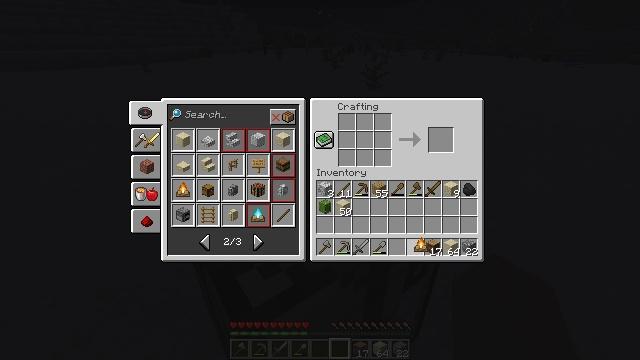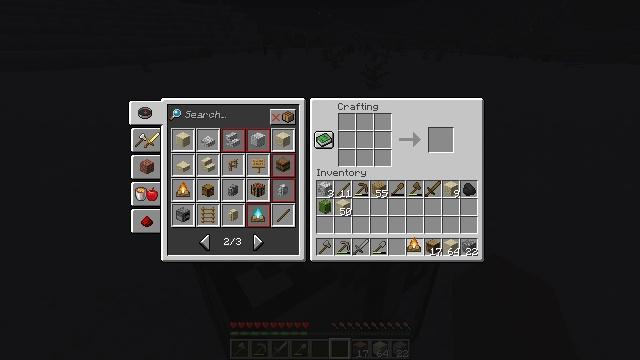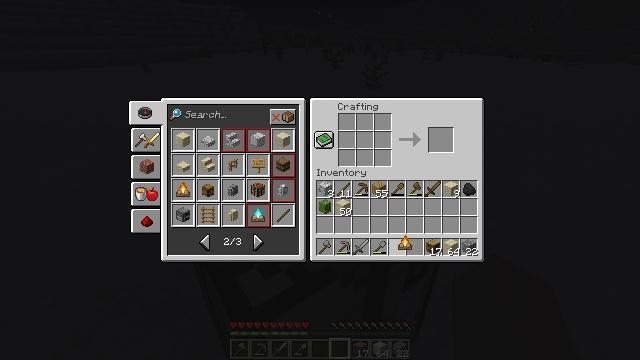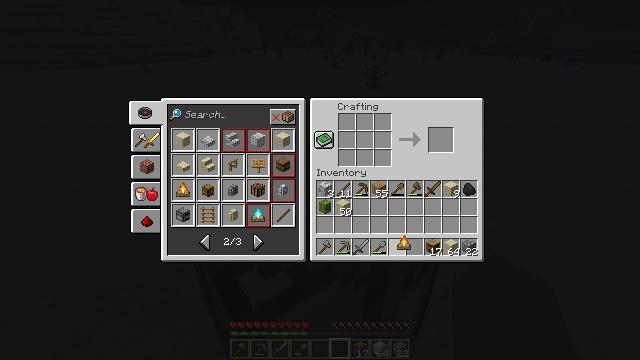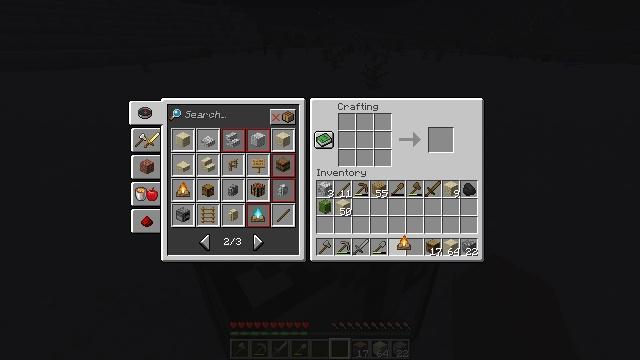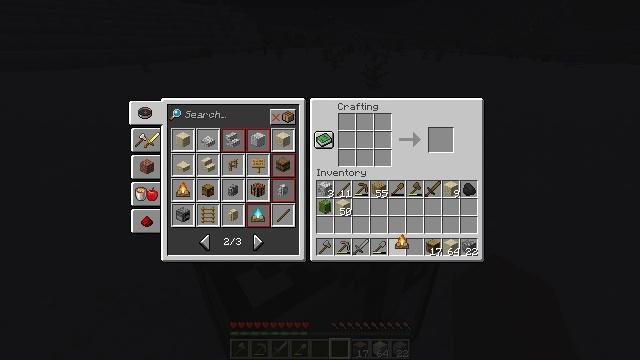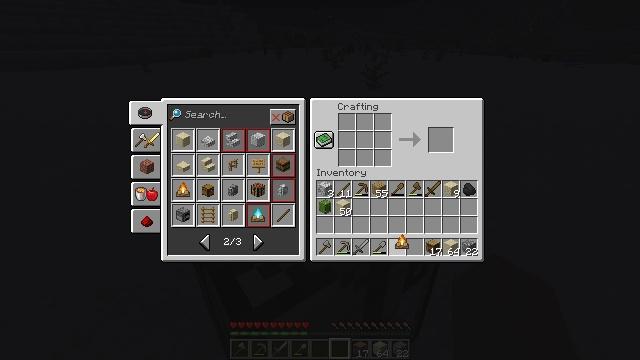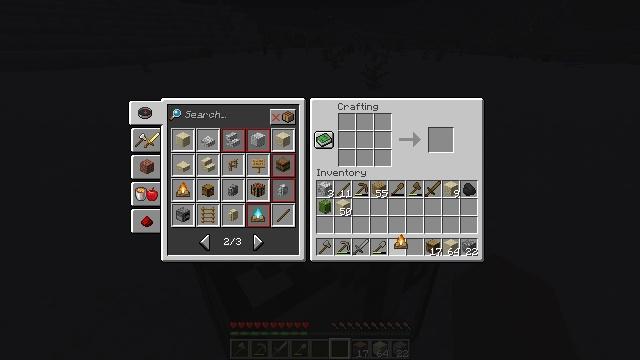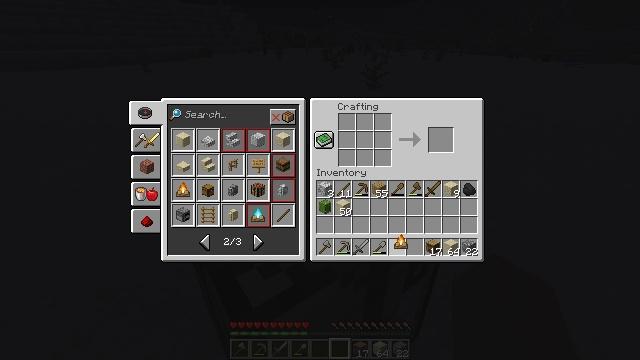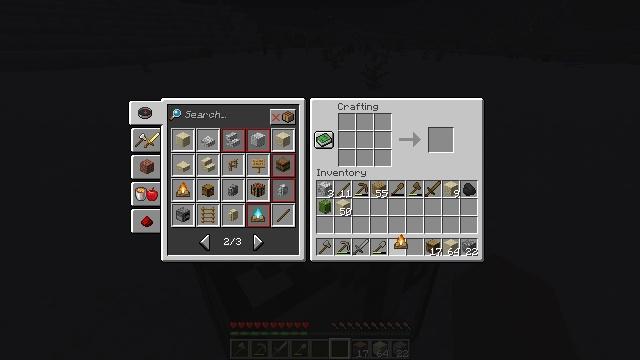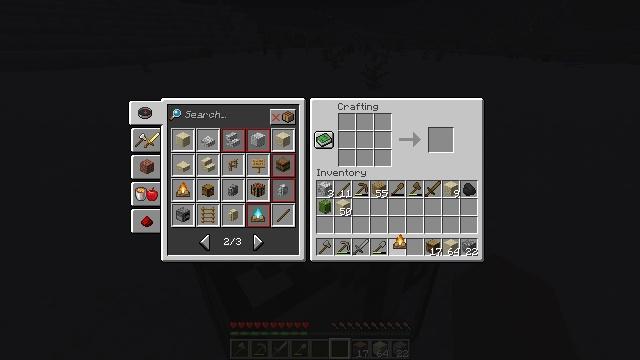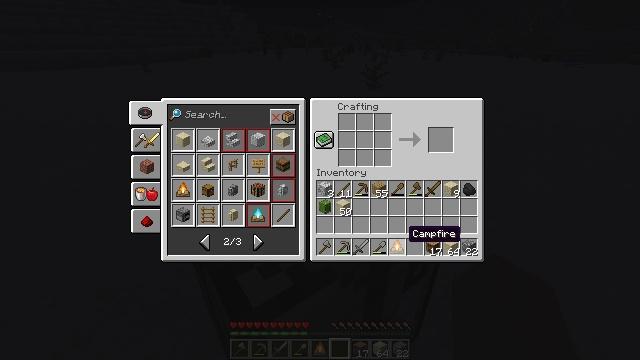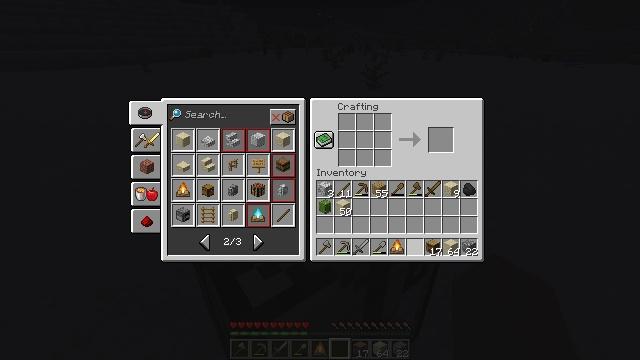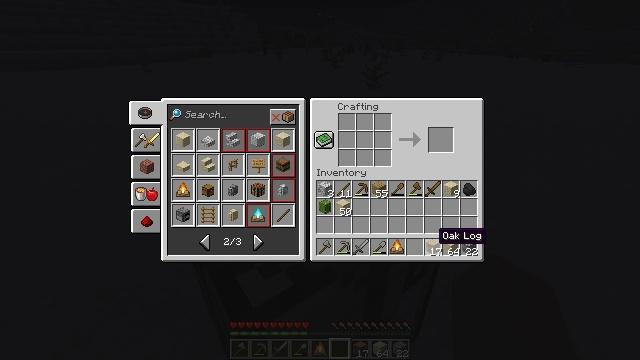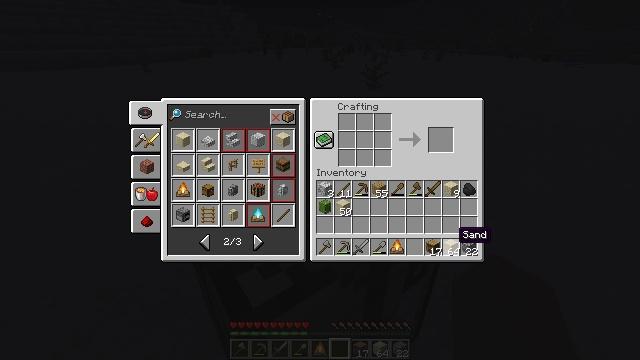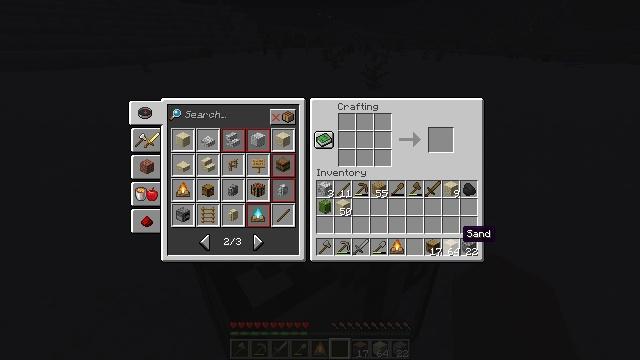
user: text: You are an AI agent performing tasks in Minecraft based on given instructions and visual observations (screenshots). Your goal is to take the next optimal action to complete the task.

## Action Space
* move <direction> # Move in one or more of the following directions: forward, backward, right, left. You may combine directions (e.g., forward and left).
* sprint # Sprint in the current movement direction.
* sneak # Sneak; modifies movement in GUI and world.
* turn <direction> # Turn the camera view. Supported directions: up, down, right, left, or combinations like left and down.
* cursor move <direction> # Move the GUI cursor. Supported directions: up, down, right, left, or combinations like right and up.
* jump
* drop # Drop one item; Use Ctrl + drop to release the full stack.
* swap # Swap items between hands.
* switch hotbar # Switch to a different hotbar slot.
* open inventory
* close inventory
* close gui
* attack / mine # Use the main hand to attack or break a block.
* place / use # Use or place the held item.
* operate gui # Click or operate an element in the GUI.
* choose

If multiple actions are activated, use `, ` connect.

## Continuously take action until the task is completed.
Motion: motion action
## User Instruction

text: drop campfire
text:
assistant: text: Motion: cursor move left
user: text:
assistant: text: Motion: cursor move left
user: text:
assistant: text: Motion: no_op
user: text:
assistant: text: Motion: no_op
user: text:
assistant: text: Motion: no_op
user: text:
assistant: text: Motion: no_op
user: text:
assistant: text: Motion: no_op
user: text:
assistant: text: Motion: operate gui
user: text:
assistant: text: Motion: operate gui
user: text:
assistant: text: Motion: operate gui
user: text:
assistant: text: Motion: no_op
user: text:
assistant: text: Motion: cursor move right
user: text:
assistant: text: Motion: cursor move right
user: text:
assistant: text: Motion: cursor move right
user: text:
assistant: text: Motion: no_op
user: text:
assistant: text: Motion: no_op
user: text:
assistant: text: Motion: no_op
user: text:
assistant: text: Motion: no_op
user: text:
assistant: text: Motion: no_op
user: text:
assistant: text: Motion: no_op
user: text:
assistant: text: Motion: no_op
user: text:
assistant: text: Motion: no_op
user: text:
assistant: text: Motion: no_op
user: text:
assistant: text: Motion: no_op
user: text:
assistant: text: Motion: no_op
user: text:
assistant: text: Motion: no_op
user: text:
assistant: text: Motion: no_op
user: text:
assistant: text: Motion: no_op
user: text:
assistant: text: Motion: no_op
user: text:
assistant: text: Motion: no_op